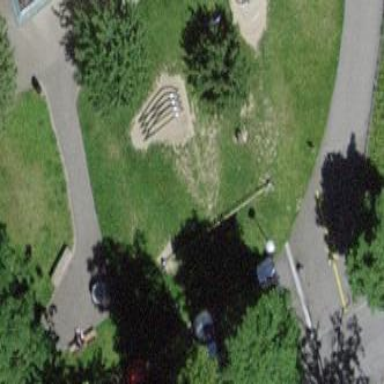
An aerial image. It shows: Playground area for leisure activities on the land.